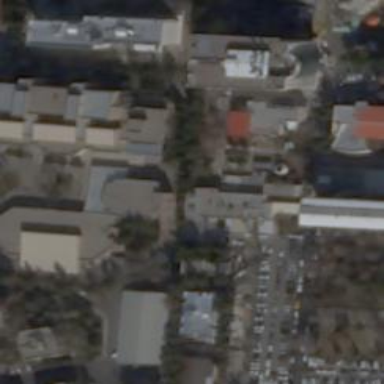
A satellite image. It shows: University building.